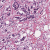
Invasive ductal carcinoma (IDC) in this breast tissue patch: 1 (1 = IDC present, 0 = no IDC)